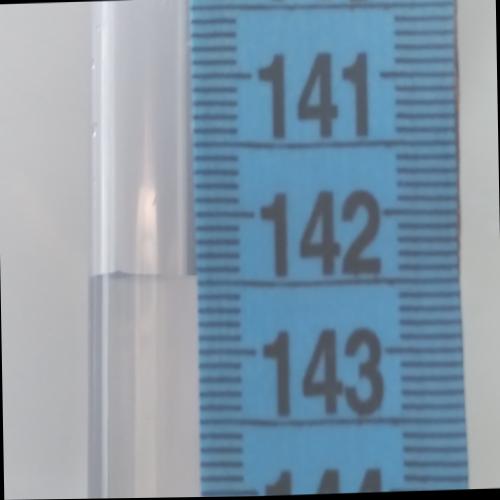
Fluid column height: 142.5 cm